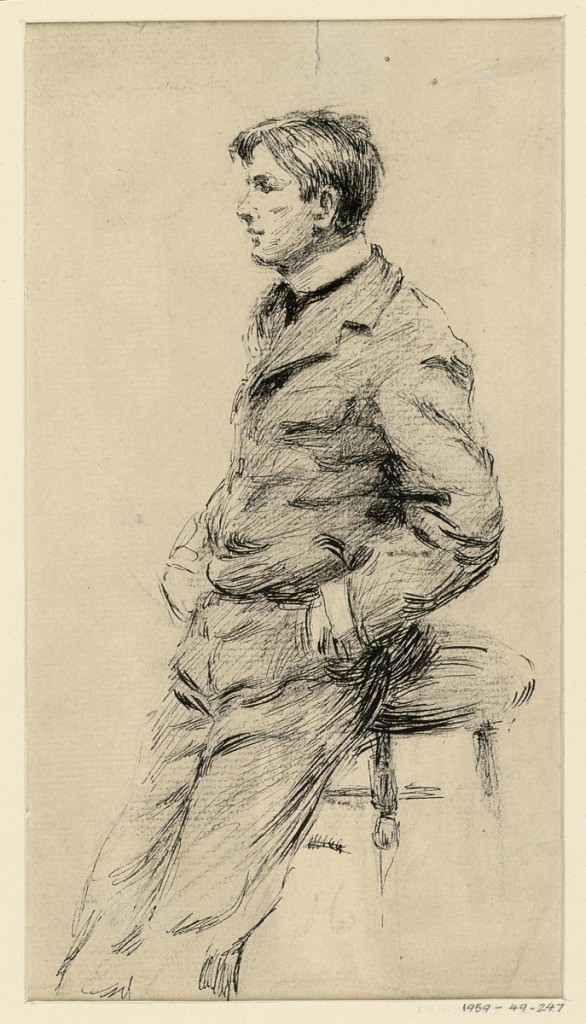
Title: Sketch of a Youth
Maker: George Charles Aid, American, 1872–1938
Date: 1900–10
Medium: Black crayon, pen and black ink on laid paper
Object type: Drawing
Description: A young man, dressed in a close-fitting coat with high lapels, is seen in left profile, leaning against a stool, his hands in his trouser pockets.